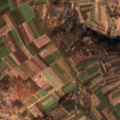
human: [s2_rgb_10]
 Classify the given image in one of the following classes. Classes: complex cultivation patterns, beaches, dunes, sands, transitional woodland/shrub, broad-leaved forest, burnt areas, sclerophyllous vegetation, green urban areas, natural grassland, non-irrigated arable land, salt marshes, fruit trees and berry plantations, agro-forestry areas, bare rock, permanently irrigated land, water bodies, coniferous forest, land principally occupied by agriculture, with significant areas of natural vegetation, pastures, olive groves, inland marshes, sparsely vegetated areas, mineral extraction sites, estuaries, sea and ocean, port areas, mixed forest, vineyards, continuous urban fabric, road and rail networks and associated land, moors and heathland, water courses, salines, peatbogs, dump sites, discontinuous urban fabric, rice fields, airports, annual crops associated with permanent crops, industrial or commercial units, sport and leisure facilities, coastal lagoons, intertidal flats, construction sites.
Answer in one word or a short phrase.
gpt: non-irrigated arable land, land principally occupied by agriculture, with significant areas of natural vegetation, broad-leaved forest, transitional woodland/shrub